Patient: sex M, age 43
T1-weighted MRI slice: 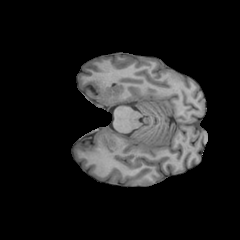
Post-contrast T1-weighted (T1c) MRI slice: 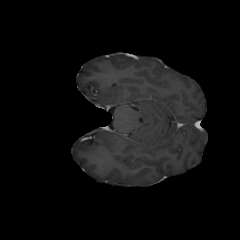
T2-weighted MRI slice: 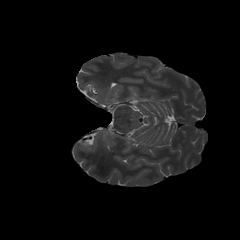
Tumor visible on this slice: no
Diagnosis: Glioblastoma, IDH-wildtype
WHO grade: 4